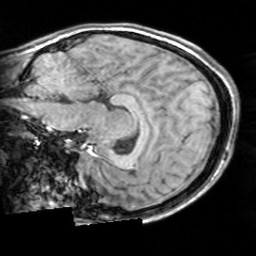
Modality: T1w
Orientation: sagittal
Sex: female
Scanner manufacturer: siemens
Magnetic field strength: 3 T
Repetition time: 1.63 s
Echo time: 0.00311 s